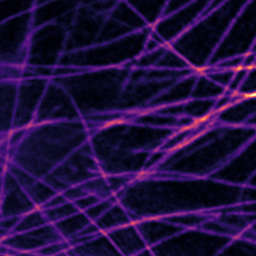
Label: Super-resolution Microtubules image